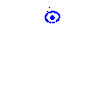
Particle: electron